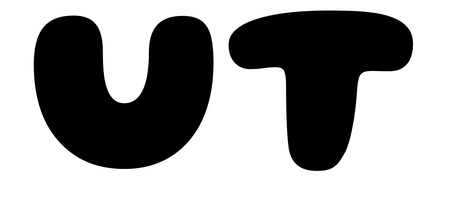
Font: Gluten_ExtraBold